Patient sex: F
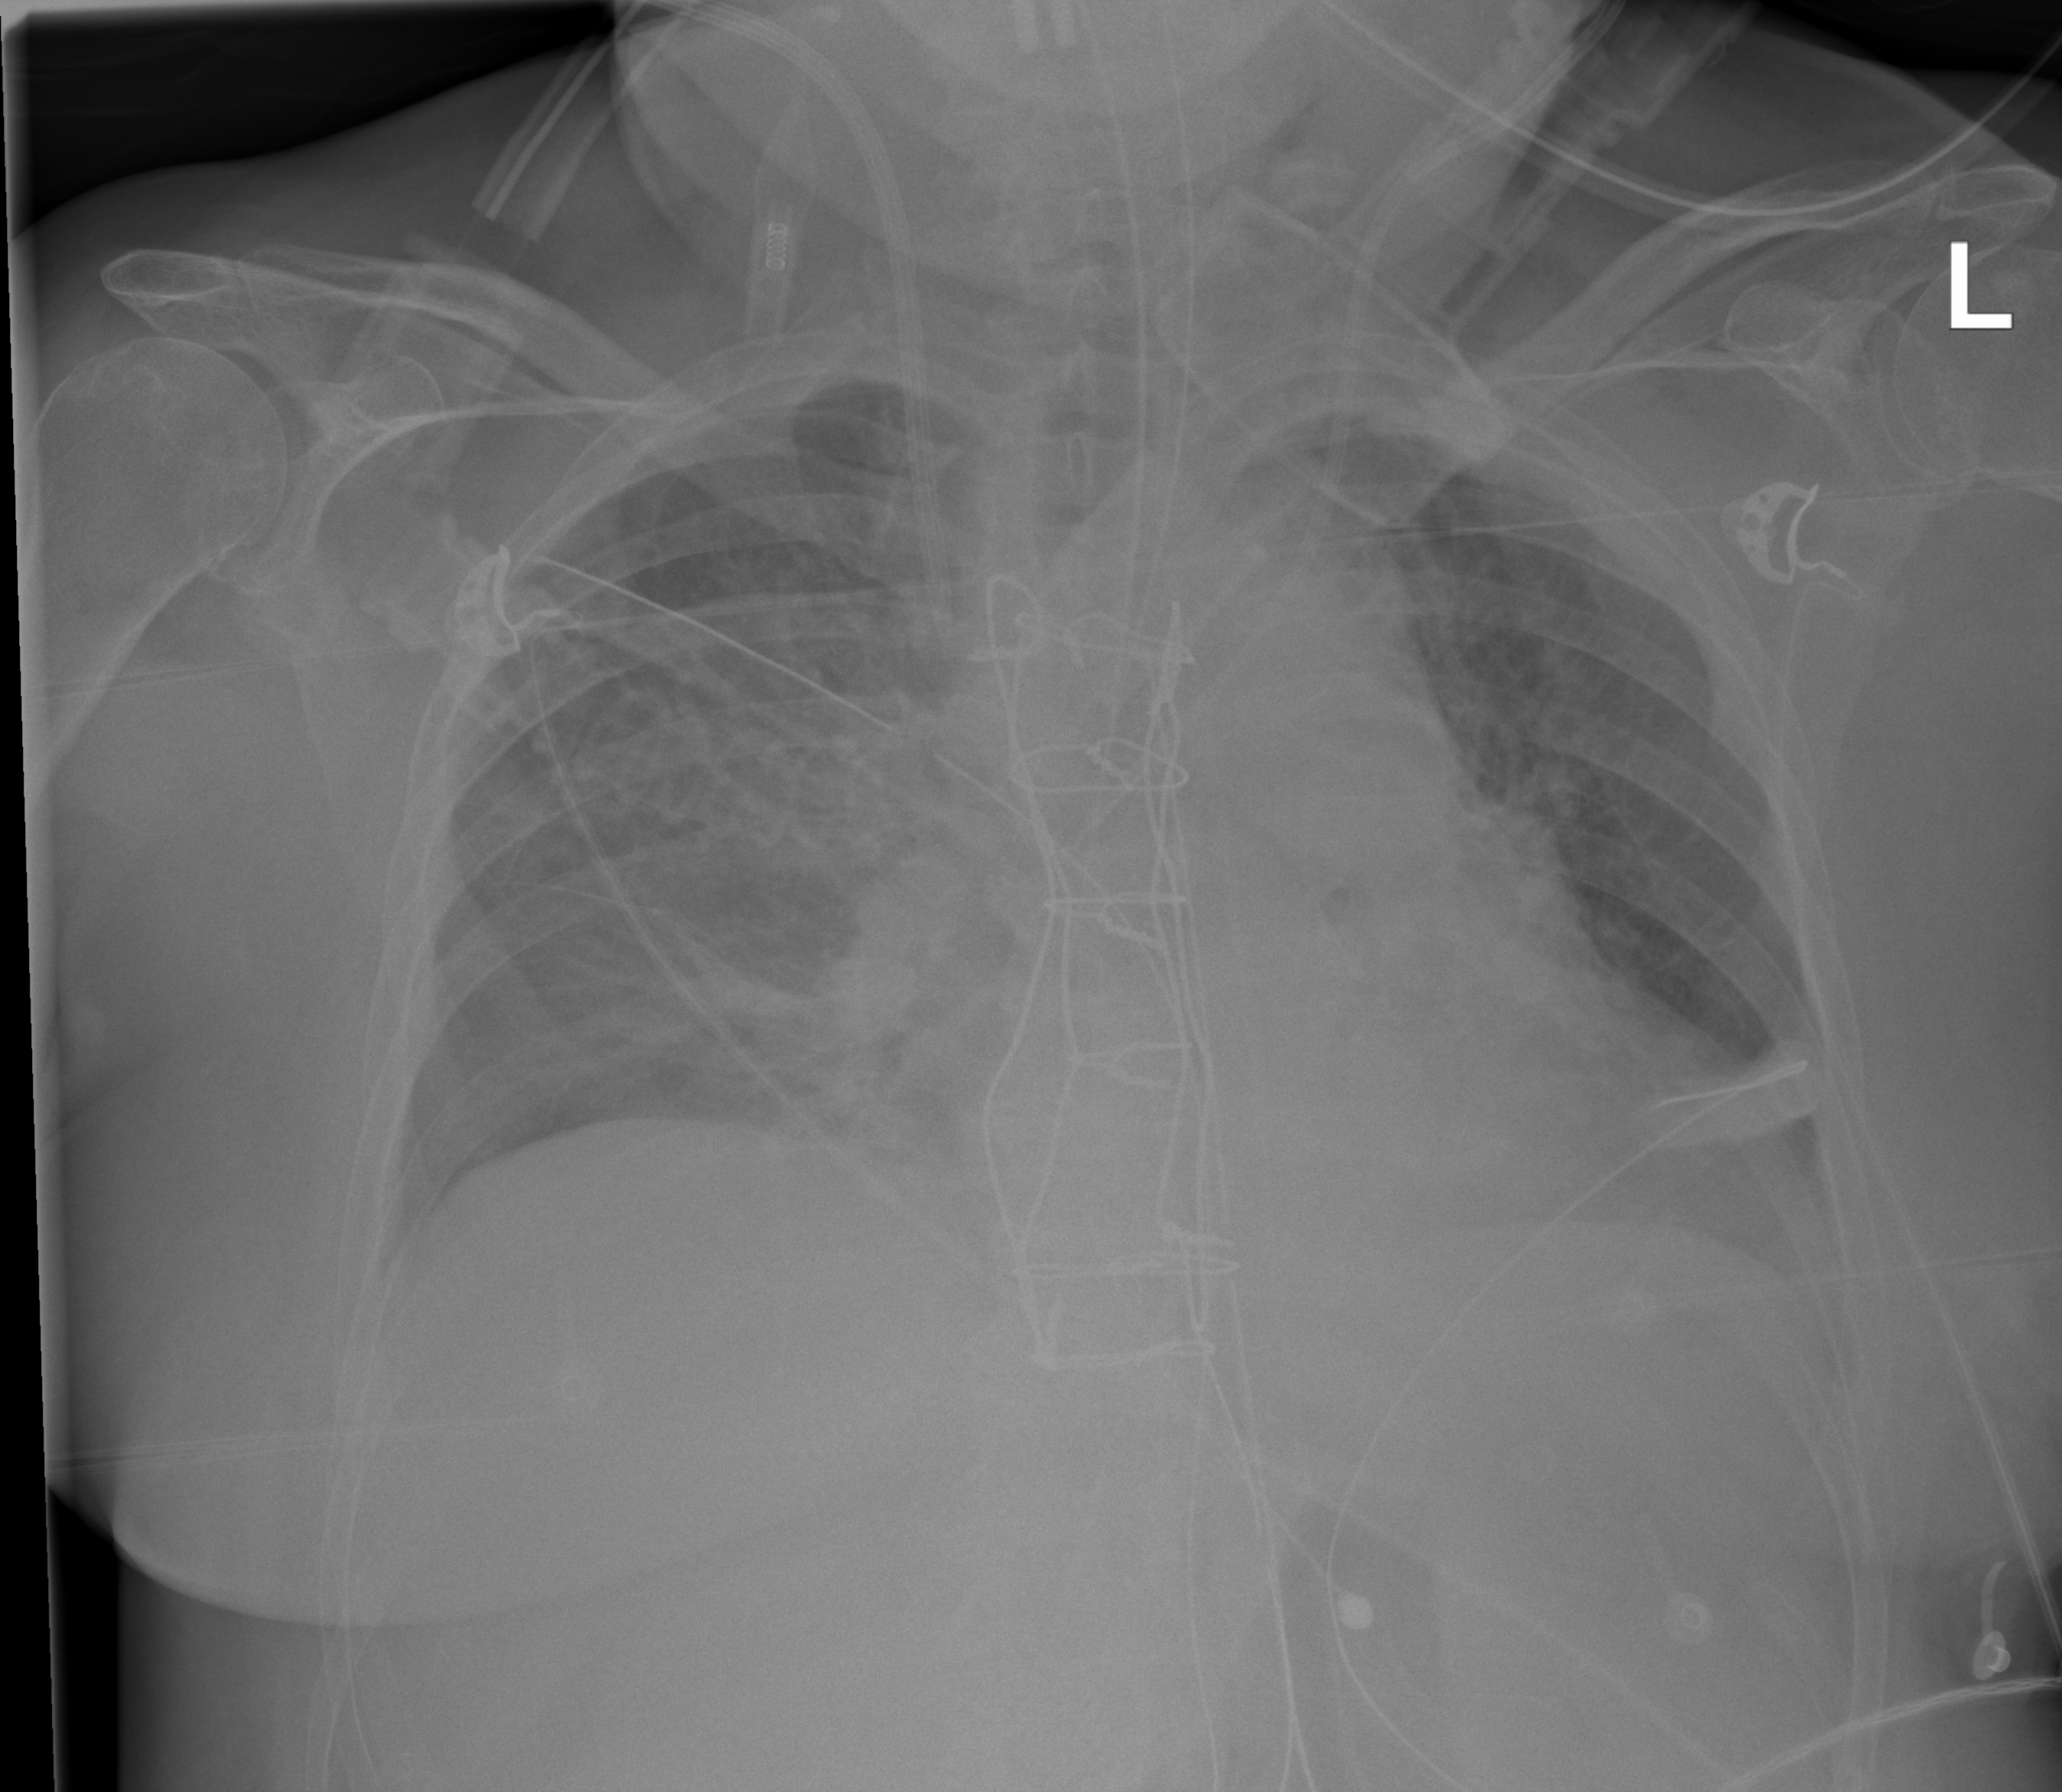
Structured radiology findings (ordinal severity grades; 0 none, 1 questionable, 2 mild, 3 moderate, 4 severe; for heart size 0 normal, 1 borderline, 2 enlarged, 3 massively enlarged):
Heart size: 2
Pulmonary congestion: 3
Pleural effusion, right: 1
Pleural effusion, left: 2
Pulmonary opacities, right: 3
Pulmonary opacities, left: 2
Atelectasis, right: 3
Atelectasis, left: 2